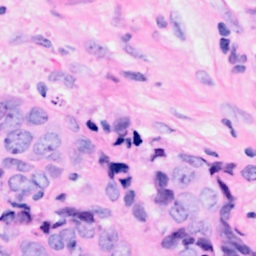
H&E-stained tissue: Breast